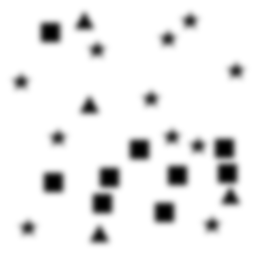
Squares: 9
Triangles: 4
Stars: 11
Total shapes: 24